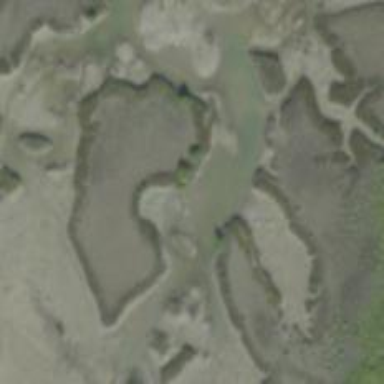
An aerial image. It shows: Saltmarsh wetland.